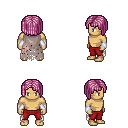
a pixel art fantasy rpg character, male body template, human, tanned skin, gray tattered cape, red pants, pink pageboy hairstyle, white cloth bracers, four views (front, back, left, right), 2x2 character sprite sheet, small pixel art, hard edges, no anti-aliasing